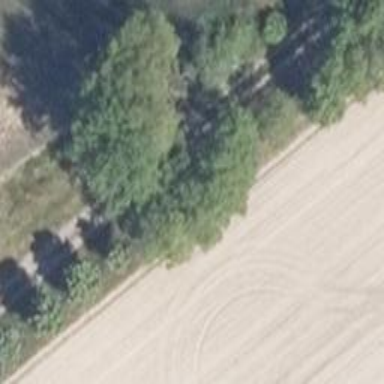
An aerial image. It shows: Single tag "natural: tree."